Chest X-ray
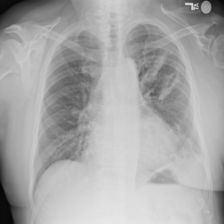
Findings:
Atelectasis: positive
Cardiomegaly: negative
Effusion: negative
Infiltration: negative
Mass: negative
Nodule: positive
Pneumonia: negative
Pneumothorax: negative
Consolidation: negative
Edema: negative
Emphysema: negative
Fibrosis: negative
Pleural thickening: negative
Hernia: negative